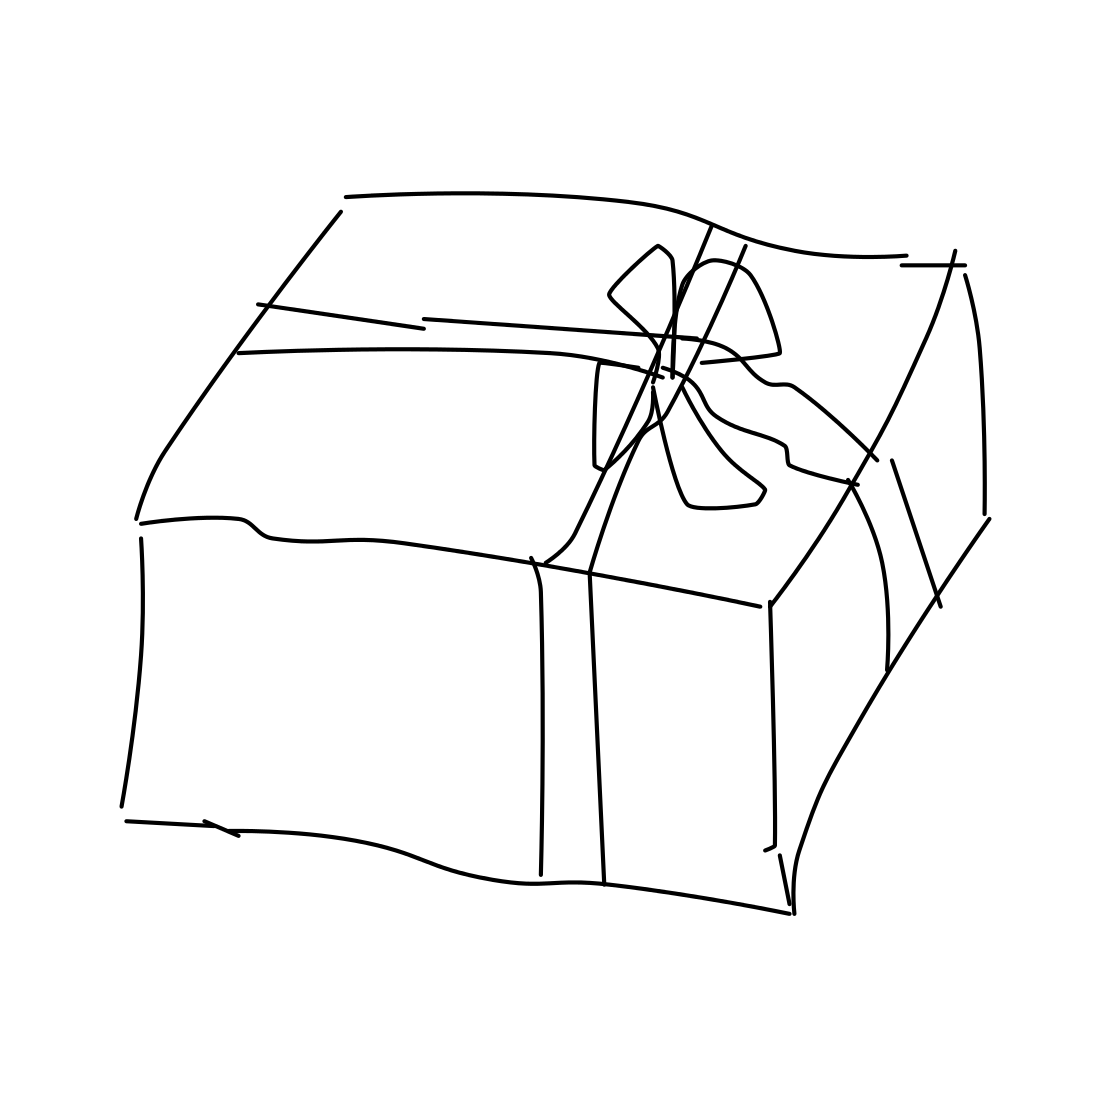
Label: present